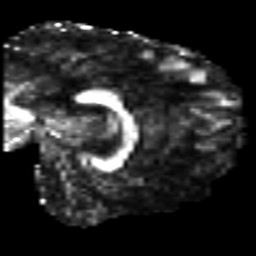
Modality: FA
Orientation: sagittal
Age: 27
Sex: female
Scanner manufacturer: siemens
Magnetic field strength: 3 T
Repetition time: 7 s
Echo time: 0.0926 s